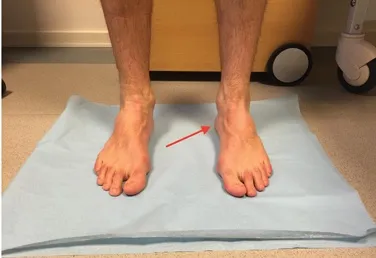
A
) Peek-a-boo heel sign.
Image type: medical_photograph (skin_photograph)